Platform: macOS
Application: Chrome
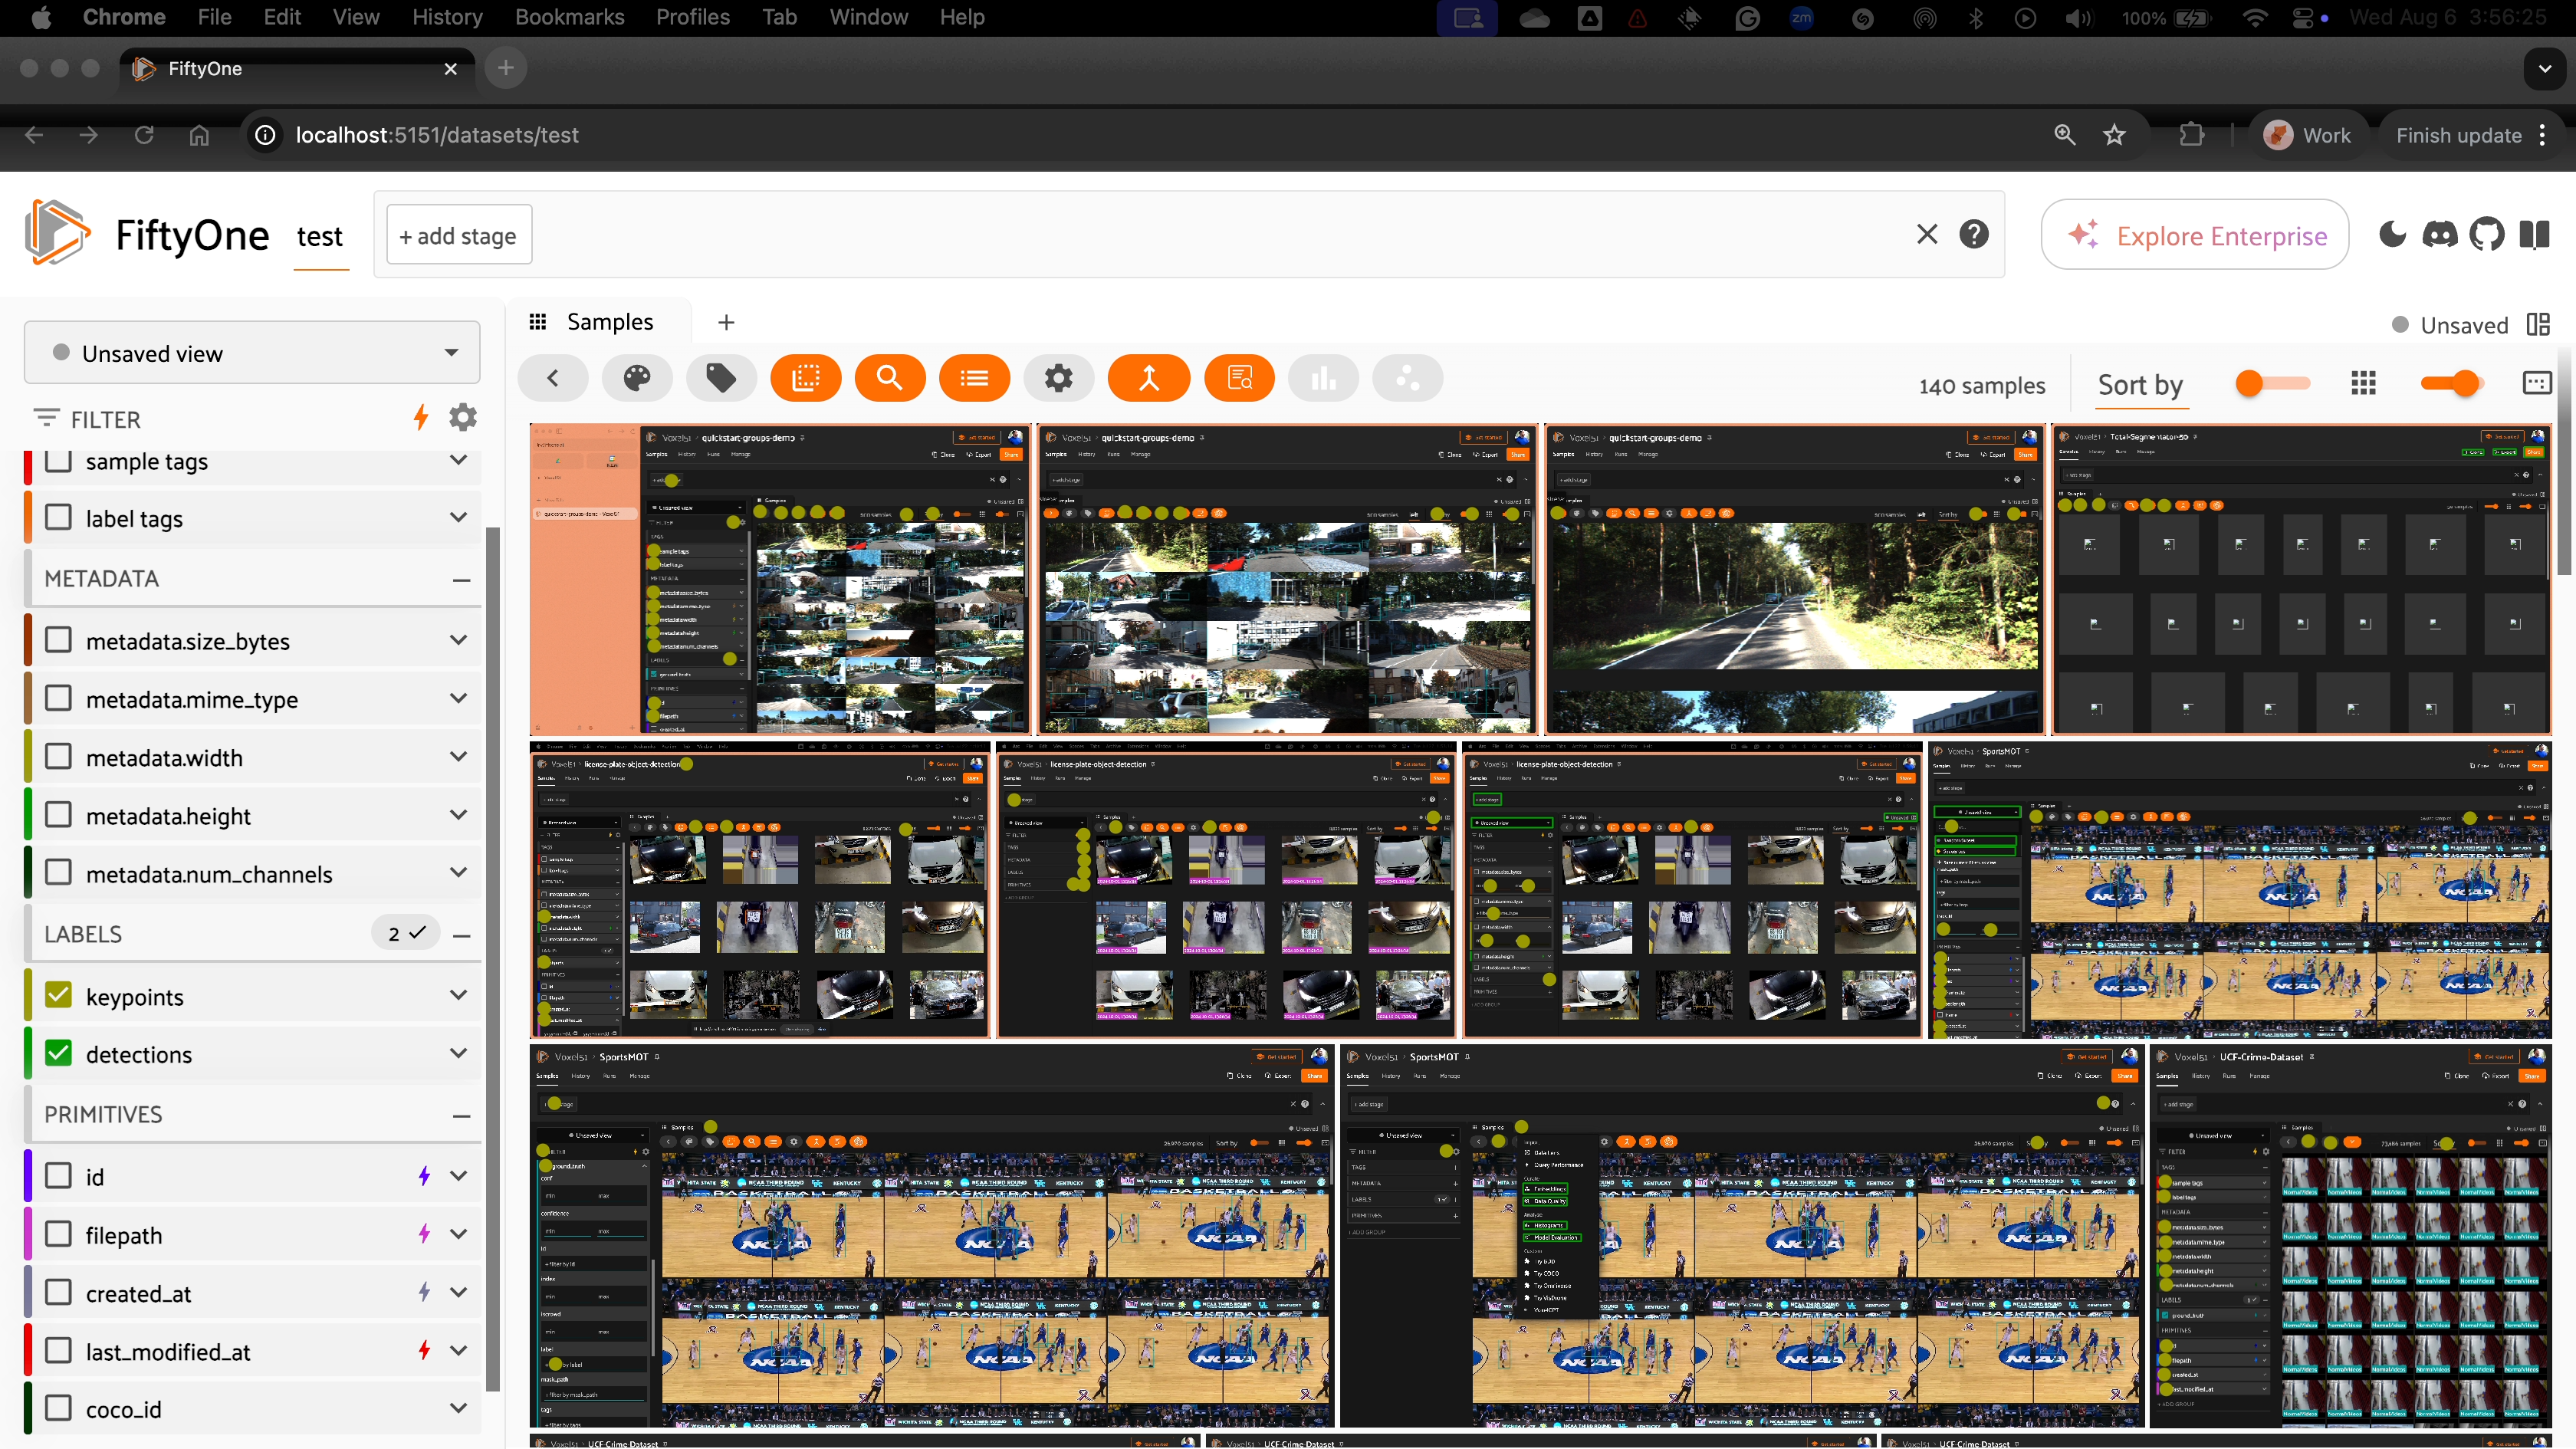
task_description: Open Sort by menu
action_type: click
element_info: Icon
steps_since_start: 1